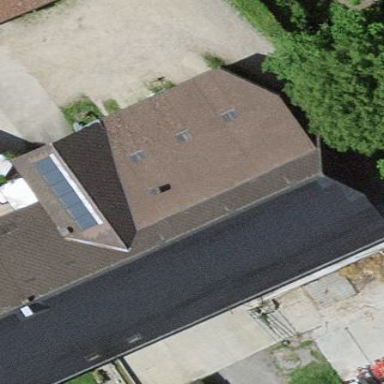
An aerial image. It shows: Farm building.